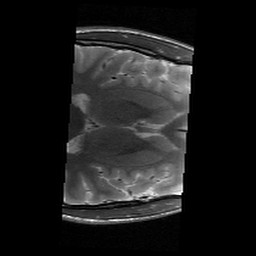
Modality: T2w
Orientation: axial
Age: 24
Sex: male
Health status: healthy
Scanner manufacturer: siemens
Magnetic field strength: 3 T
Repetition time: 6 s
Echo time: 0.064 s